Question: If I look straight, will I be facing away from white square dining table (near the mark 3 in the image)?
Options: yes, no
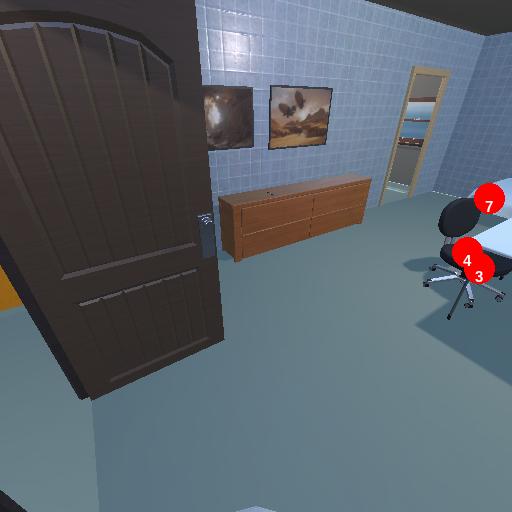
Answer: yes